Interaction volume radius: 5 \u00c5
Interaction volume height: 25 \u00c5
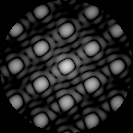
Disorder parameter: 0.04805